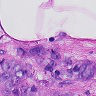
Metastatic tissue present: yes